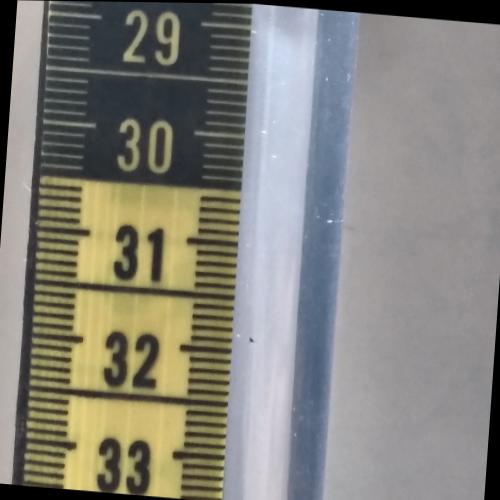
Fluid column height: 28.6 cm